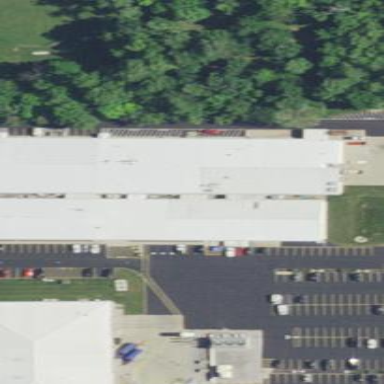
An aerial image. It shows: Commercial building.